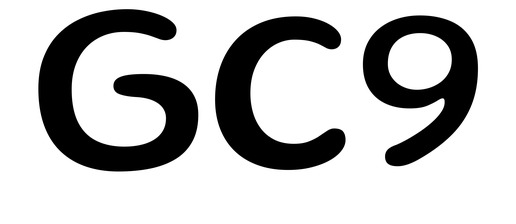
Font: Gluten_Regular